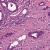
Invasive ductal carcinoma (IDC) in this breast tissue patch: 1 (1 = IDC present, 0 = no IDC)